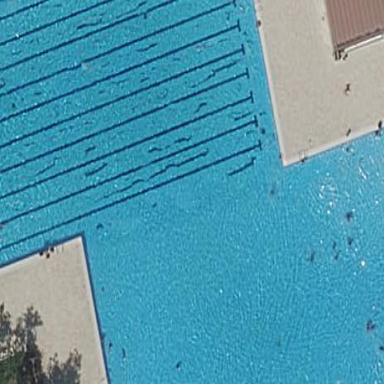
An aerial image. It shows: Swimming pool area designated for leisure and sports activities.